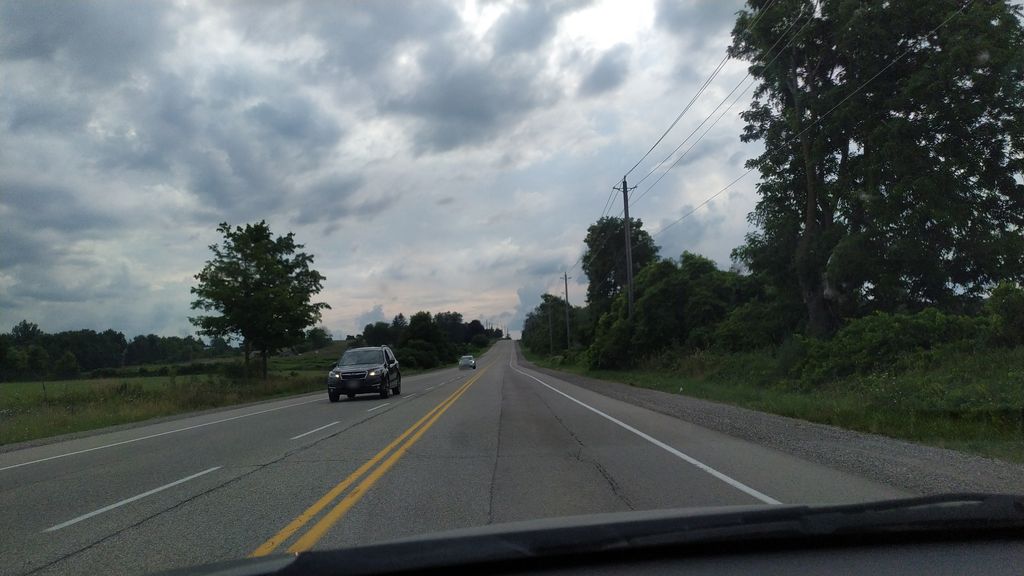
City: kitchener-waterloo